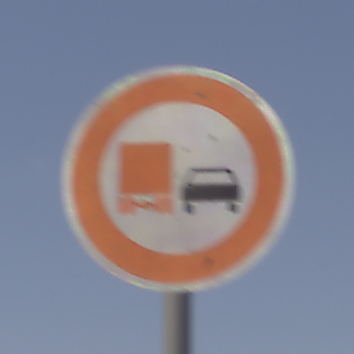
Verkehrszeichen: UeberholverbotKraftfahrzeuge
Umgebung: Outdoor, Nature
Tageszeit: Midday
Wetter: PartlyCloudy
Licht: Natural
Jahreszeit: NotSpecified
Kontrast: HighContrast